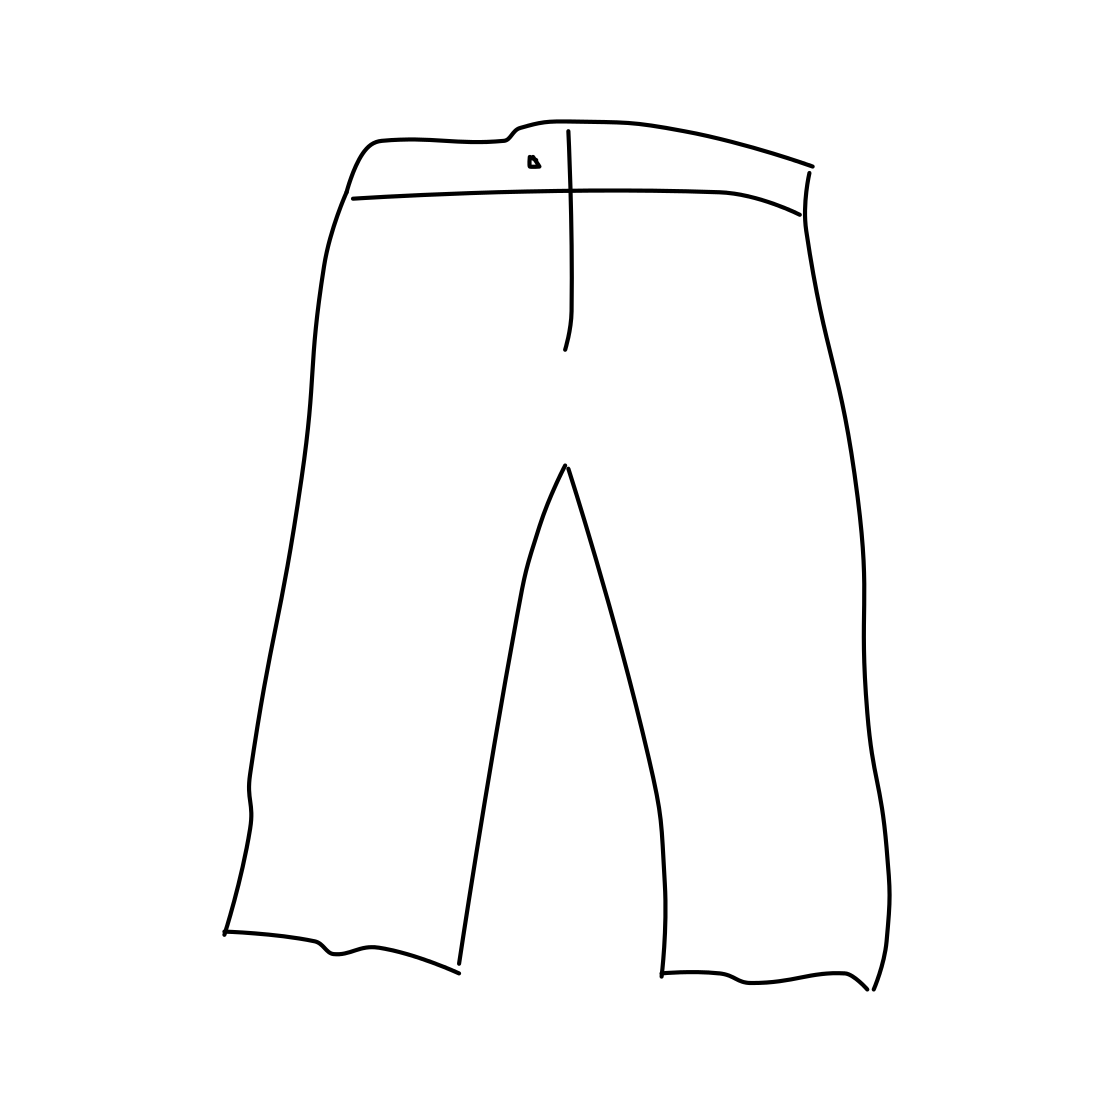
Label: trousers